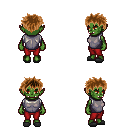
a pixel art fantasy rpg character, female body template, orc, green skin, steel chest armor, red pants, brown bedhead hairstyle, gray slippers, four views (front, back, left, right), 2x2 character sprite sheet, small pixel art, hard edges, no anti-aliasing